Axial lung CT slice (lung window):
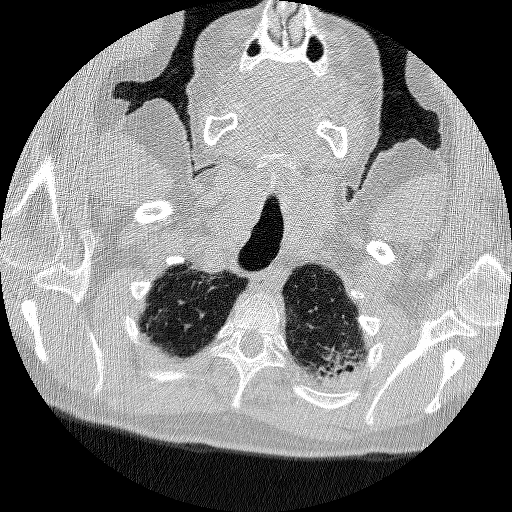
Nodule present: no